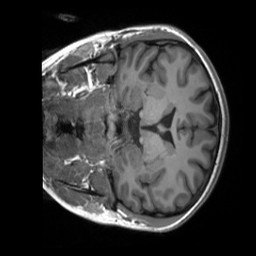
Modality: T1w
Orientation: coronal
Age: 21
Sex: female
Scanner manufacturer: siemens
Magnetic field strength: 3 T
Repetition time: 2.3 s
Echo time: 0.00232 s